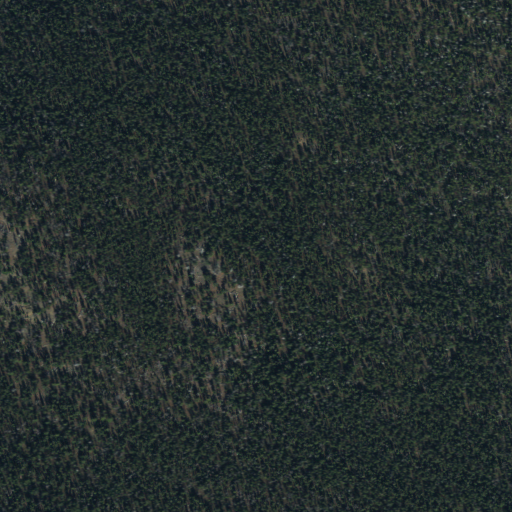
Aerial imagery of ridge(s) in Montana named Roaring Brook Ridge containing only evergreen forest